Interaction volume radius: 5 \u00c5
Interaction volume height: 30 \u00c5
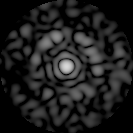
Disorder parameter: 0.8384